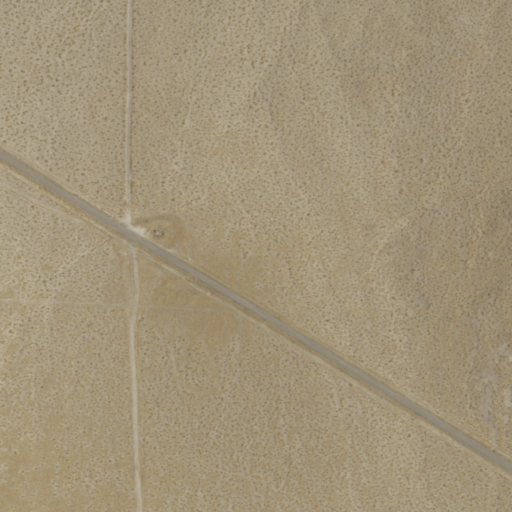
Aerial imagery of plain(s) in Nevada named White Sage Flat containing shrub, grassland, and barren land